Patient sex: M
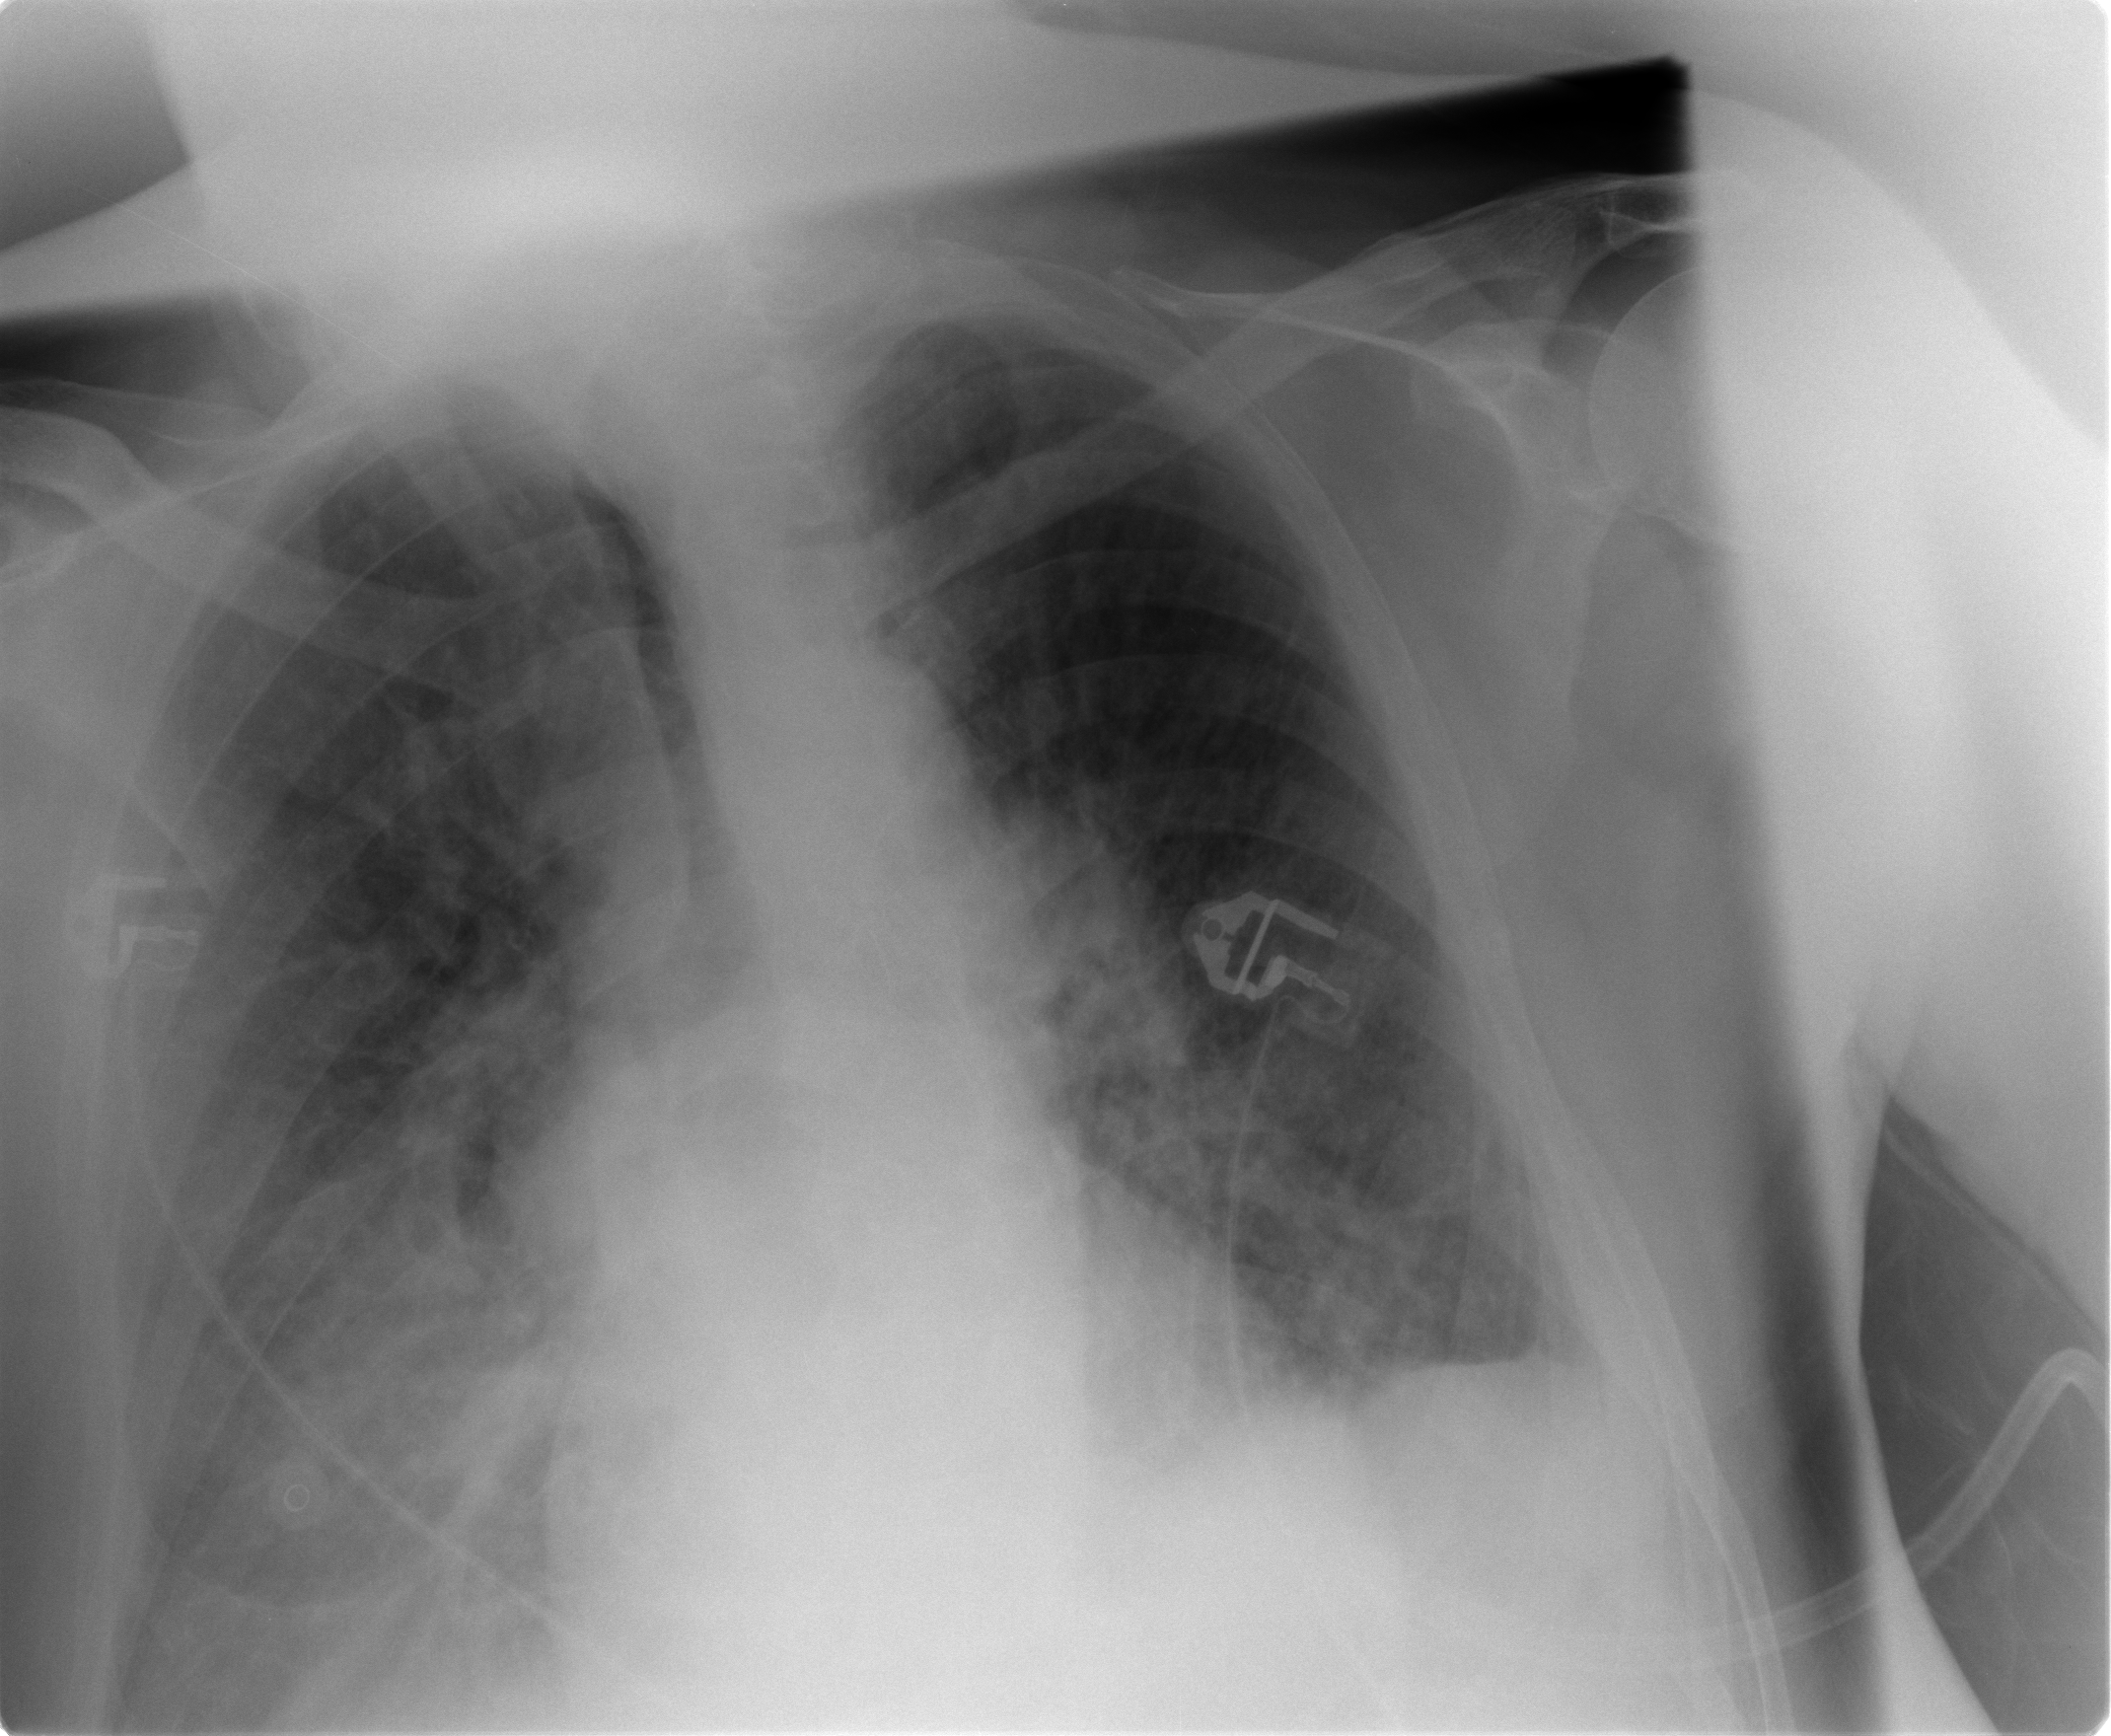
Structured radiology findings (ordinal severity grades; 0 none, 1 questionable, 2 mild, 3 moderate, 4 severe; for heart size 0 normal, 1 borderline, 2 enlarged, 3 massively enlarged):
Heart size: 1
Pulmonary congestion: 4
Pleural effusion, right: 2
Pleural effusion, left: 1
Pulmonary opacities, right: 3
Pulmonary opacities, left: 3
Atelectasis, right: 3
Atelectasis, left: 3